Question: I'm writing an autocomplete program that finds all possible matches to a letter or set of characters given a dictionary file and input file. I just finished a version that implements a binary search over an iterative search and thought I could boost the overall performance of the program.
Thing is, the binary search is almost than an iterative search. What gives? I thought I was improving performance by using a binary search over iterative.
Run time(bin search to the left)<URL>:

Here is the important part of each version, full code can be built and run at <URL> with cmake.
Binary Search Function(called while looping through input given)
---
'''
bool search(std::vector<std::string>& dict, std::string in,
std::queue<std::string>& out)
{
//tick makes sure the loop found at least one thing. if not then break the function
bool tick = false;
bool running = true;
while(running) {
//for each element in the input vector
//find all possible word matches and push onto the queue
int first=0, last= dict.size() -1;
while(first <= last)
{
tick = false;
int middle = (first+last)/2;
std::string sub = (dict.at(middle)).substr(0,in.length());
int comp = in.compare(sub);
//if comp returns 0(found word matching case)
if(comp == 0) {
tick = true;
out.push(dict.at(middle));
dict.erase(dict.begin() + middle);
}
//if not, take top half
else if (comp > 0)
first = middle + 1;
//else go with the lower half
else
last = middle - 1;
}
if(tick==false)
running = false;
}
return true;
}
'''
Iterative Search(included in main loop):
---
'''
for(int k = 0; k < input.size(); ++k) {
int len = (input.at(k)).length();
// truth false variable to end out while loop
bool found = false;
// create an iterator pointing to the first element of the dictionary
vecIter i = dictionary.begin();
// this while loop is not complete, a condition needs to be made
while(!found && i != dictionary.end()) {
// take a substring the dictionary word(the length is dependent on
// the input value) and compare
if( (*i).substr(0,len) == input.at(k) ) {
// so a word is found! push onto the queue
matchingCase.push(*i);
}
// move iterator to next element of data
++i;
}
}
'''
---
example input file:
'''
z
be
int
nor
tes
terr
on
'''
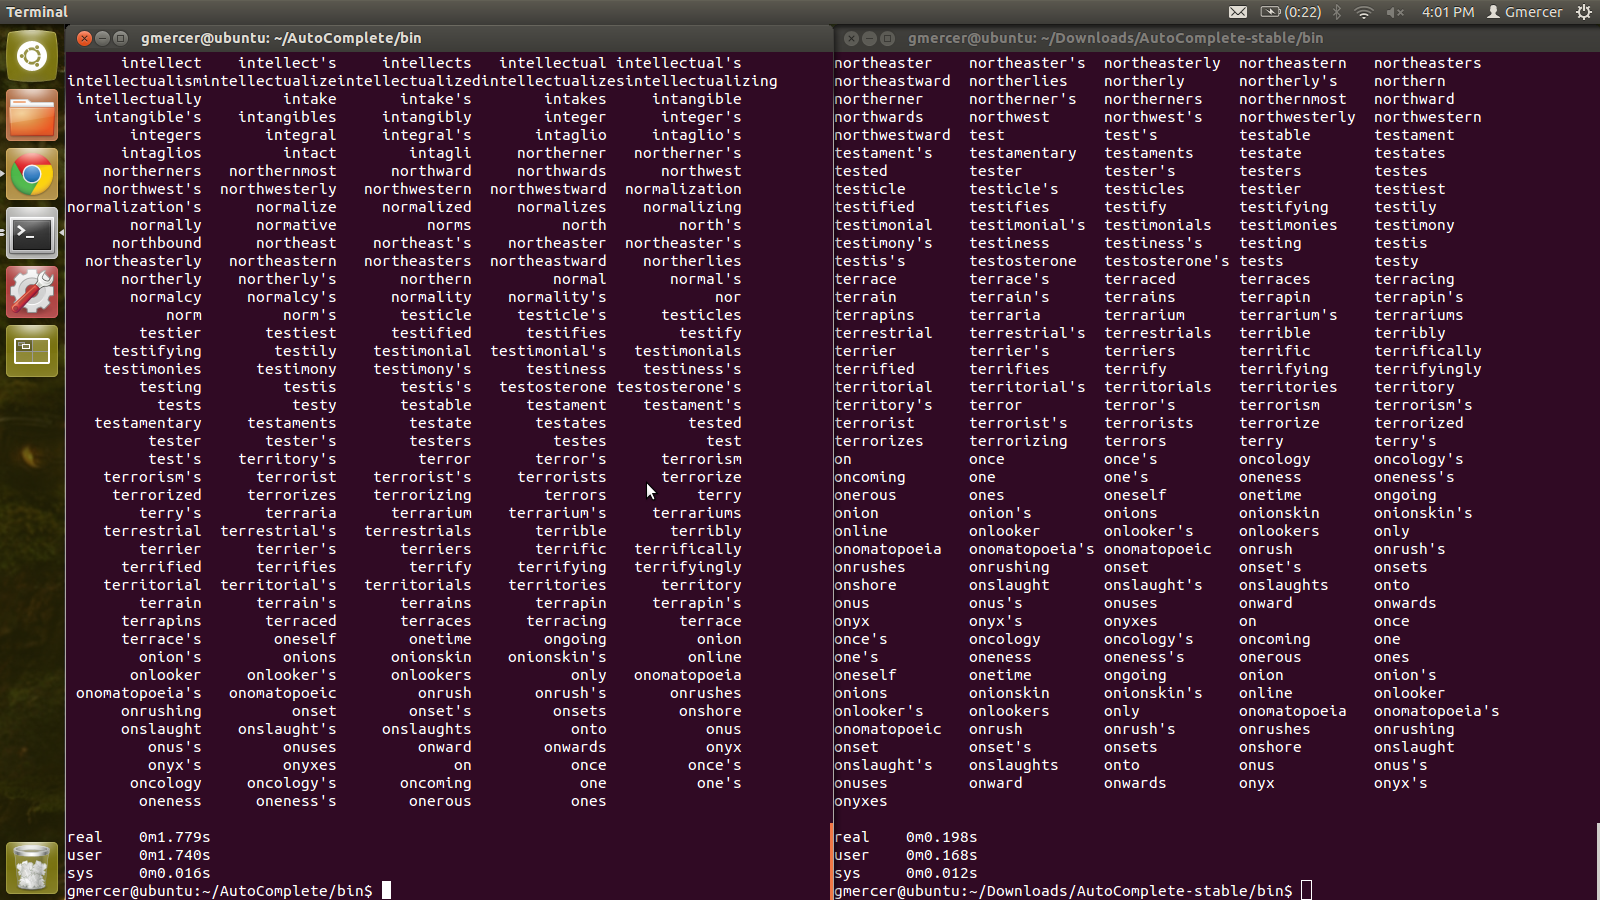
Answer: Instead of erasing elements in the middle of the vector (which is quite expensive), and then starting your search over, just compare the elements before and after the found item (because they should all be adjacent to eachother) until you find the all the items which match.
Or use <URL>, which does exactly that.